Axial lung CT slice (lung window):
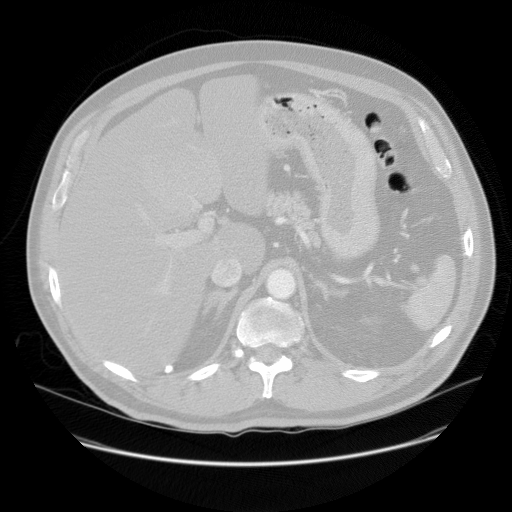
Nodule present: no